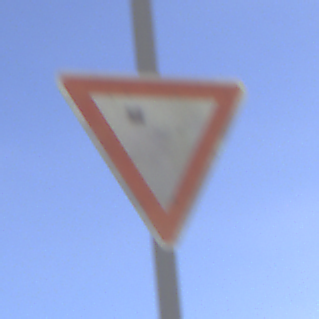
Verkehrszeichen: VorfahrtGewaehren
Umgebung: Outdoor, Nature
Tageszeit: MorningAfternoon
Wetter: PartlyCloudy
Licht: Natural
Jahreszeit: NotSpecified
Kontrast: HighContrast